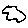
Label: cloud